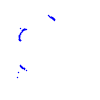
Particle: proton